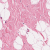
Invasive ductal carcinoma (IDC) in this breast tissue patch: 0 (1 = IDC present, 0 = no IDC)